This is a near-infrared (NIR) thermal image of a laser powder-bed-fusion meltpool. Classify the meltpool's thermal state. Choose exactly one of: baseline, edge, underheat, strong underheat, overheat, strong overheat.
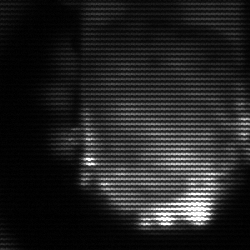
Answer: baseline